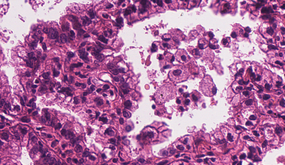
Tumor epithelial tissue: yes
Tumor-associated stroma tissue: yes
Normal tissue: no